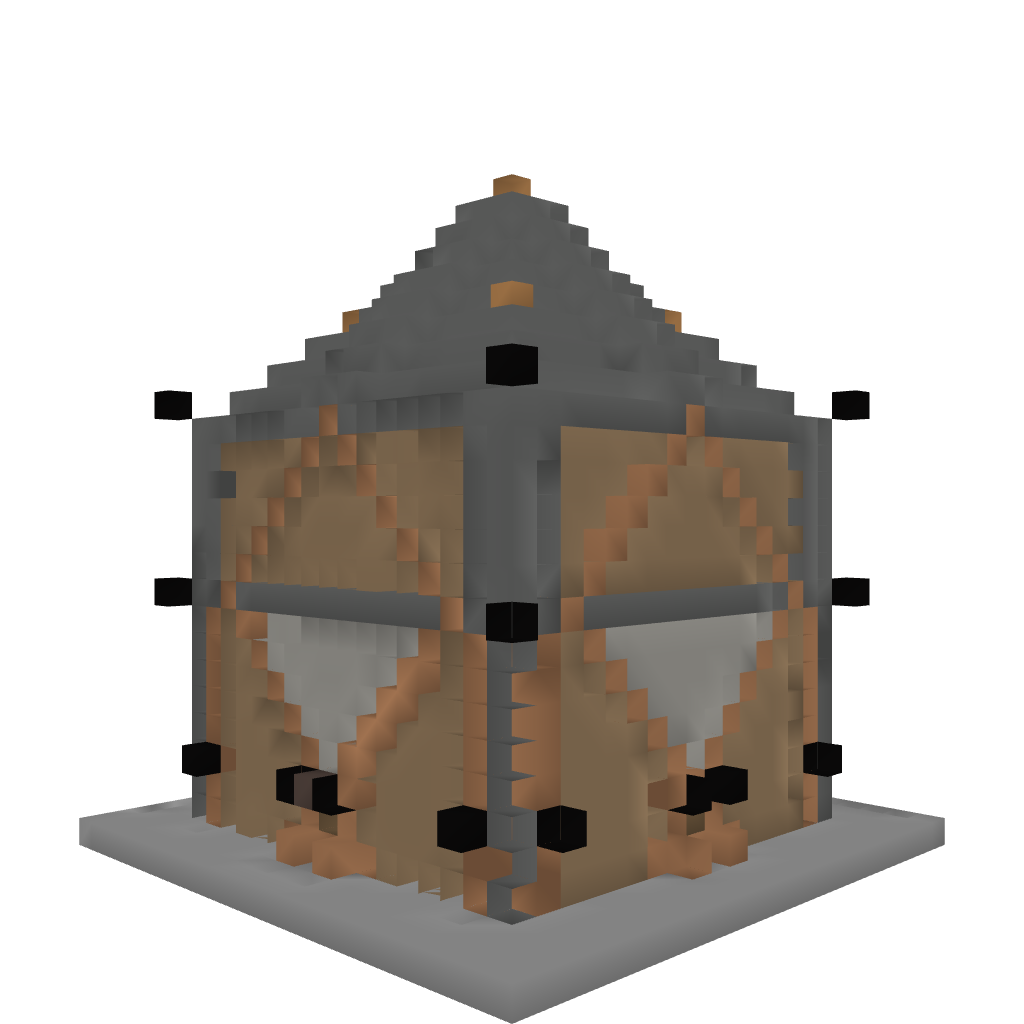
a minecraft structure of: Coco Bean Farm